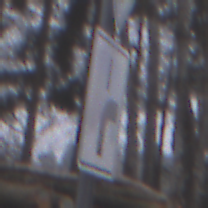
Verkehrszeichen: VerlaufVorfahrtsstrasse8
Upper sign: Vorfahrtsstrasse
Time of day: Midday
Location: Outdoor (Nature)
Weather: Overcast
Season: Autumn
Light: Natural